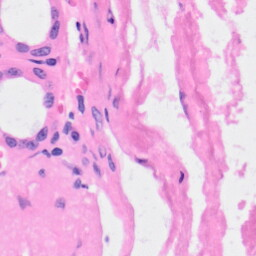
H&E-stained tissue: Kidney